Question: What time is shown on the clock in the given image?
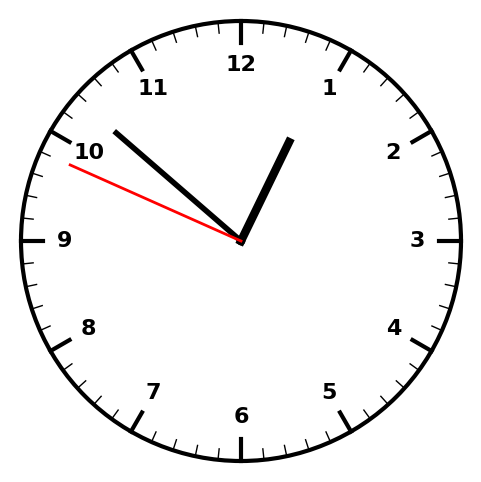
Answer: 12:51:49